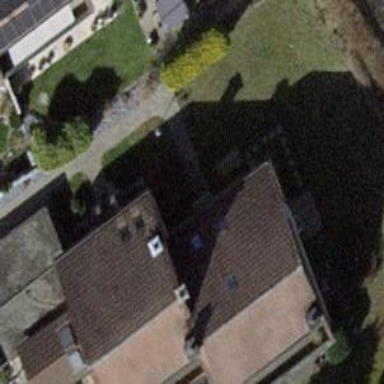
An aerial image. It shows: Semi-detached house.